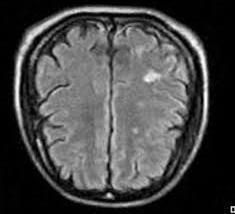
Label: notumor